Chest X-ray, PA view. Patient: 38 years old, sex F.
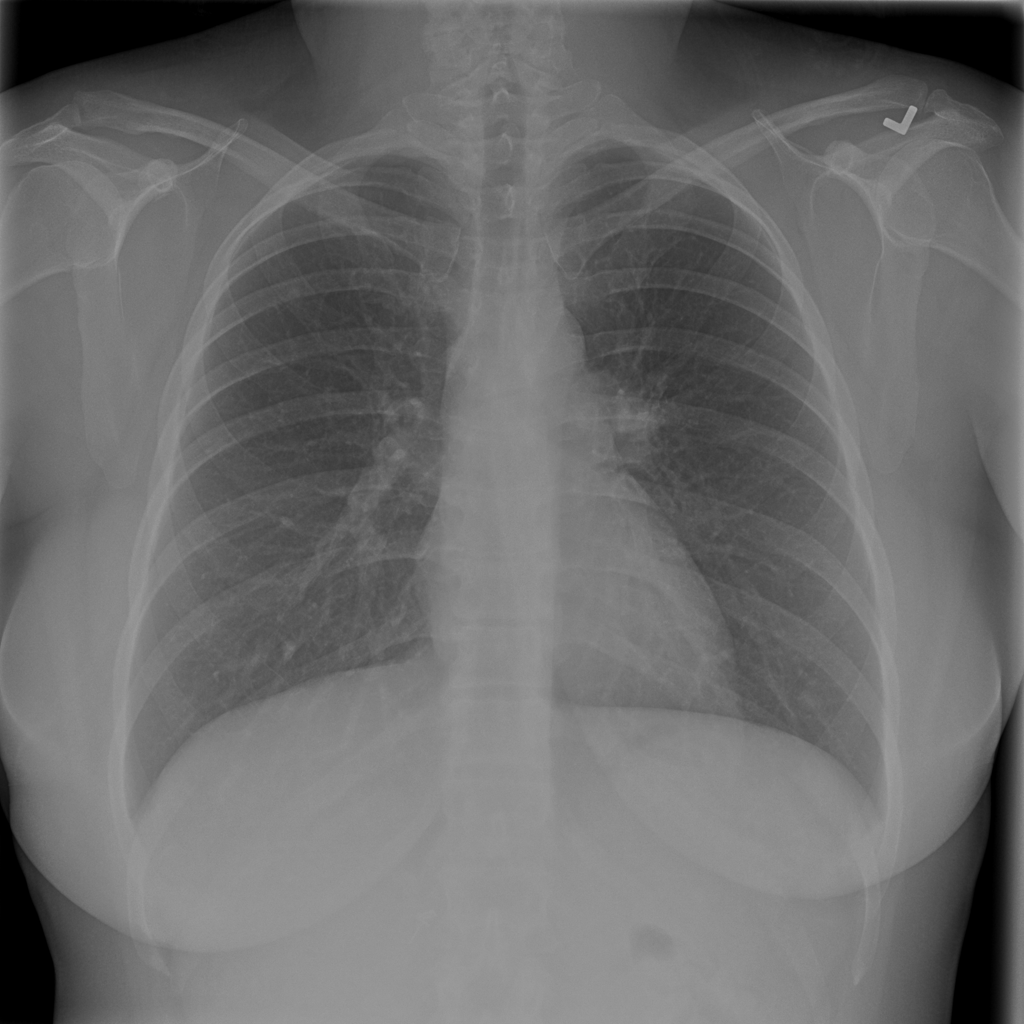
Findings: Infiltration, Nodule